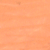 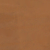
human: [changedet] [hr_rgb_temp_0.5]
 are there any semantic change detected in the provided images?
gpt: Nothing has changed in this area.